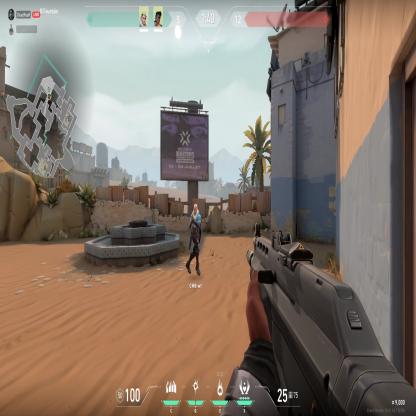
Label: teammate